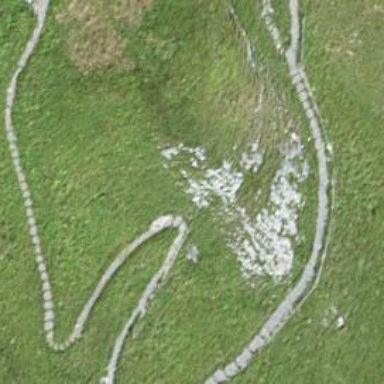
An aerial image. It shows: Path with pebblestone surface.